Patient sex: M
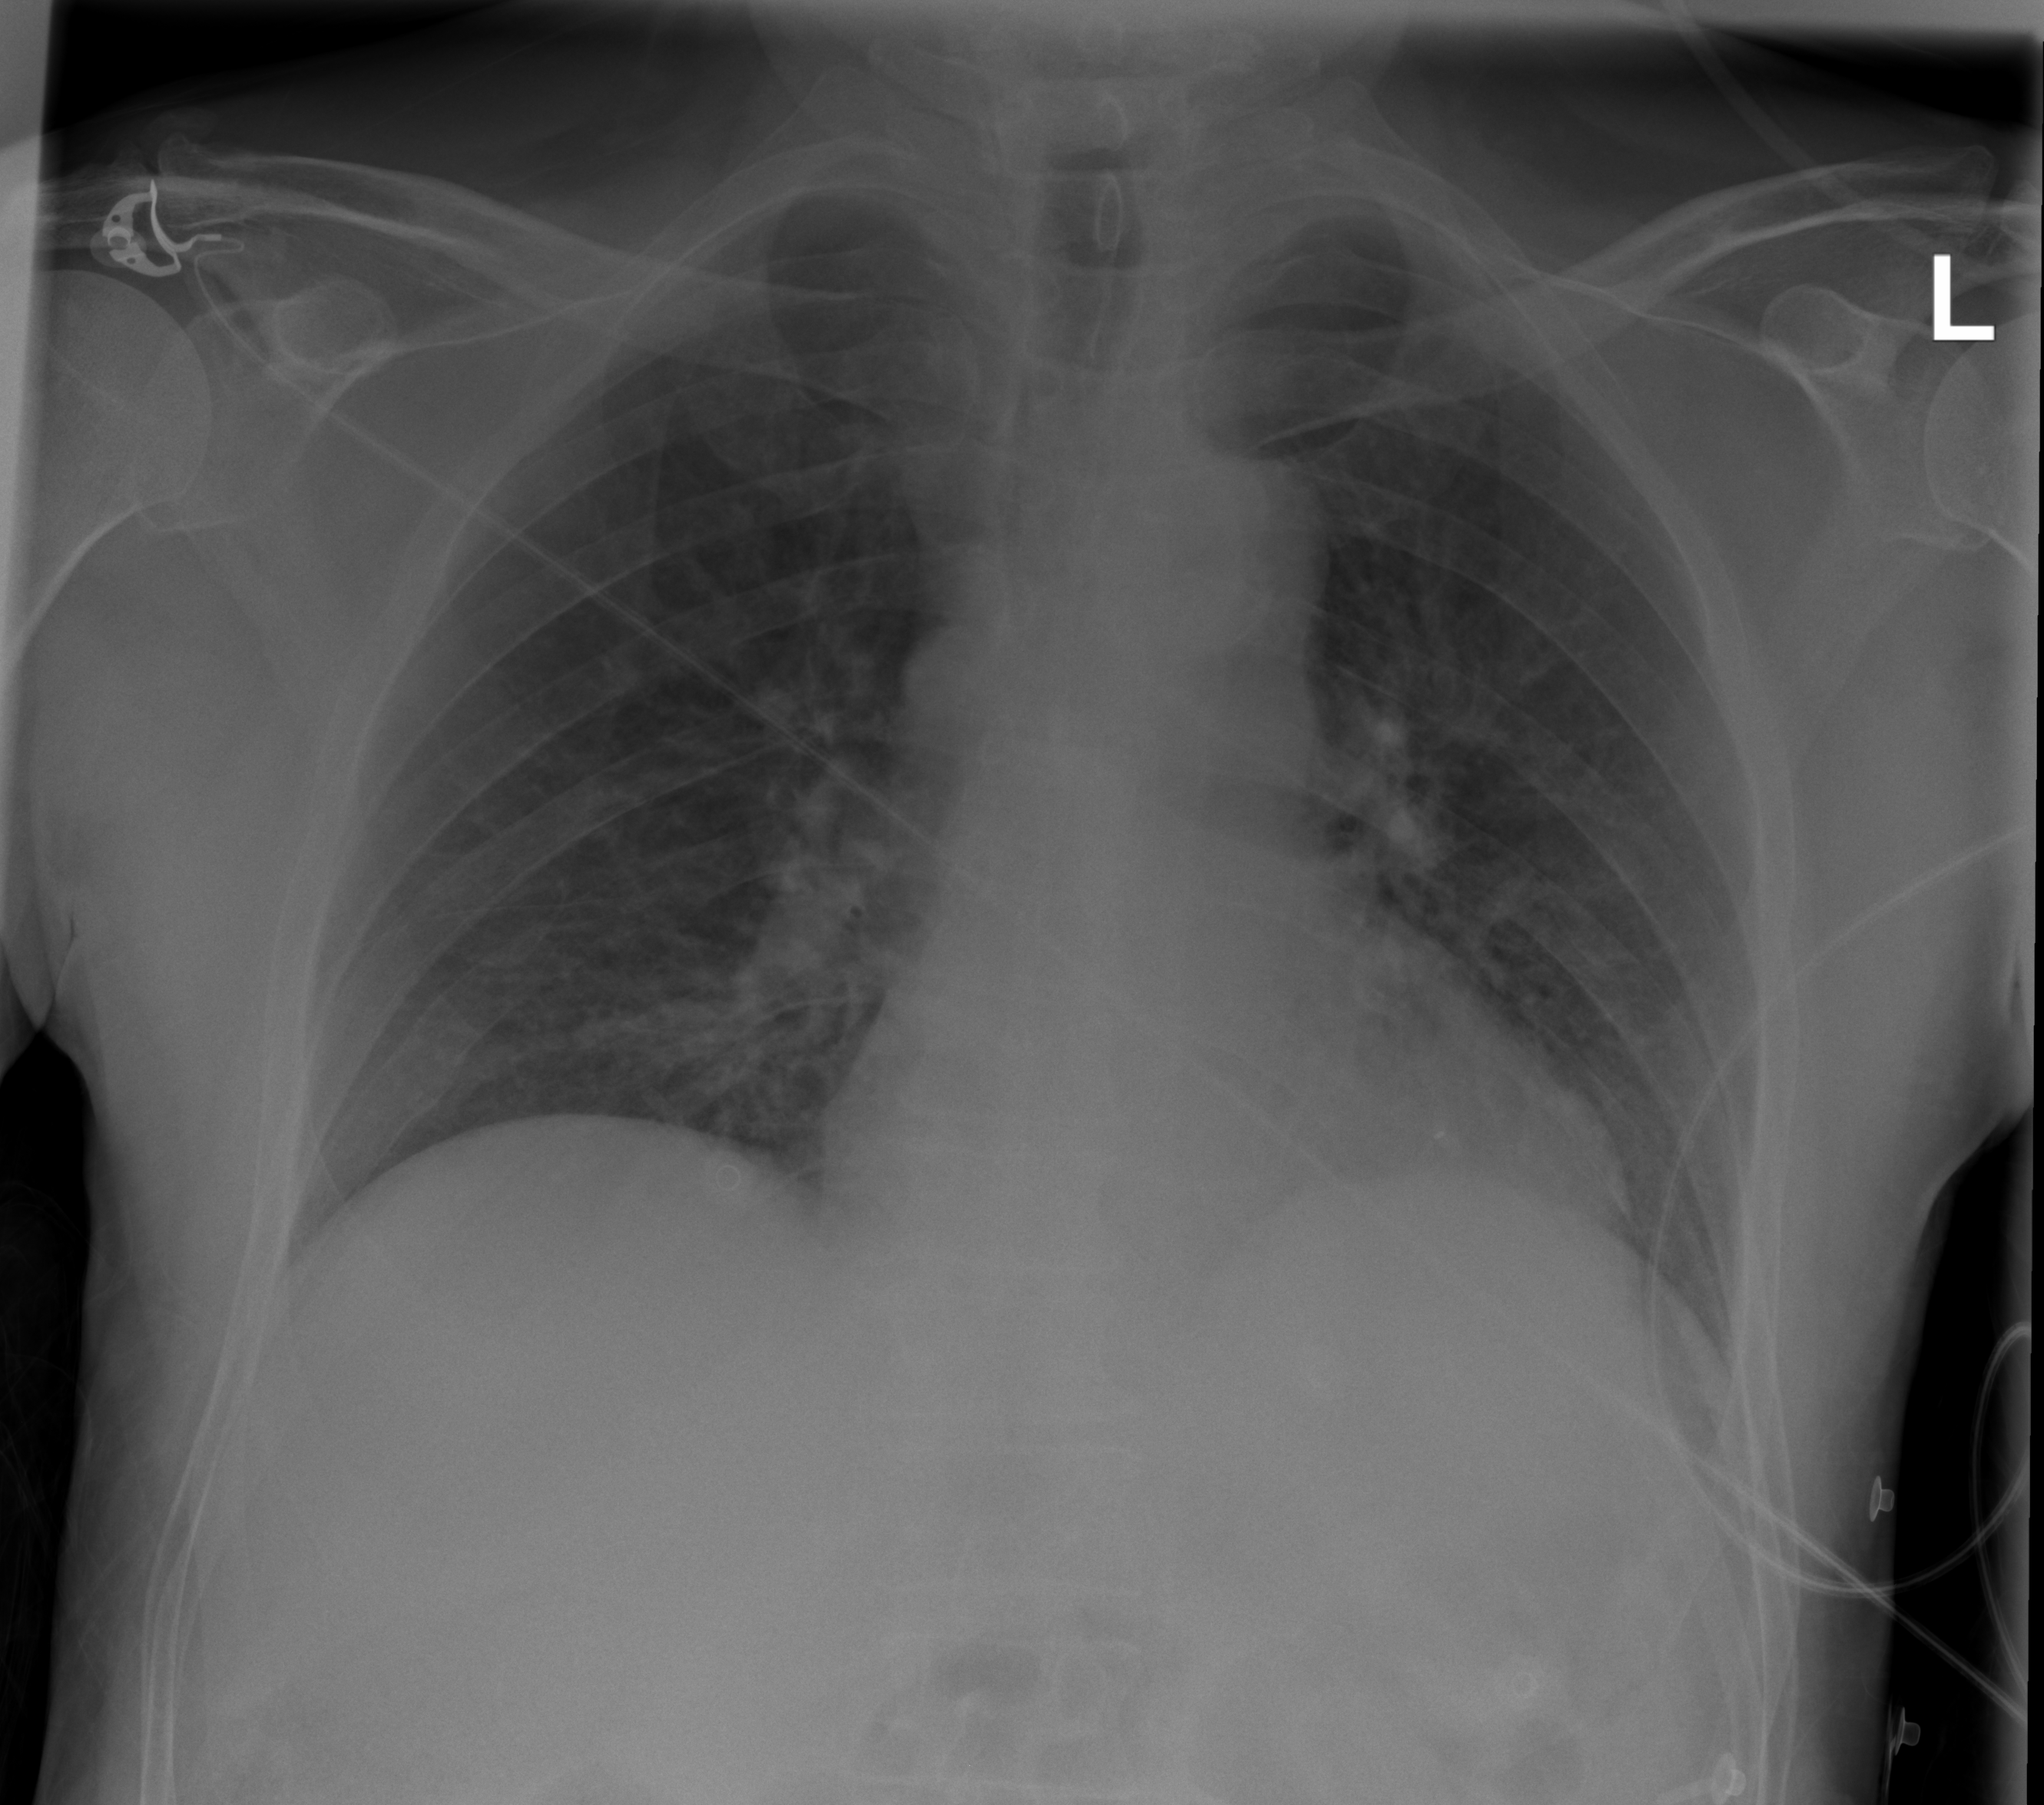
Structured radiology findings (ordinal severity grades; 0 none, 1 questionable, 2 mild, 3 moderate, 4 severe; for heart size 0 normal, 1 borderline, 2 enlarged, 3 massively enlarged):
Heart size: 0
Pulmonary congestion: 2
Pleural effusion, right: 0
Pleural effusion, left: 0
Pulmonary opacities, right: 1
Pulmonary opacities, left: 0
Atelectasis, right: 0
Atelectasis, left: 0